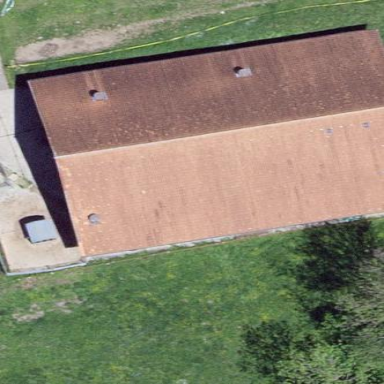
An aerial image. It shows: Stable building with gabled roof.